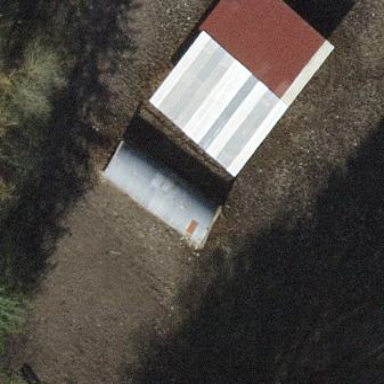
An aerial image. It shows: Stable building.